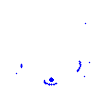
Particle: proton